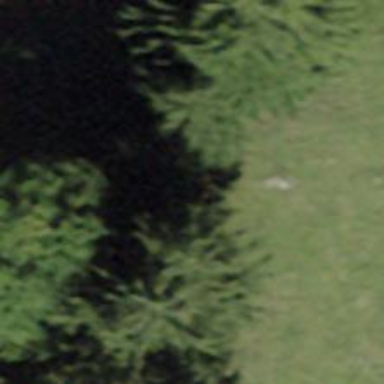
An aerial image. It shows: Row of broadleaved trees.